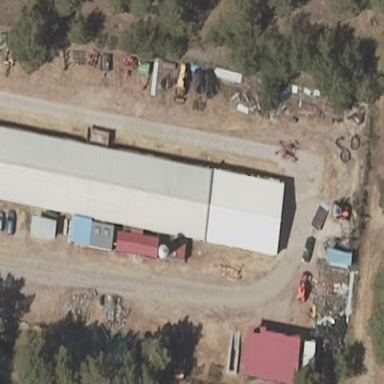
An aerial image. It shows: Gabled farm auxiliary building with grey roof. The roof is oriented along the structure.